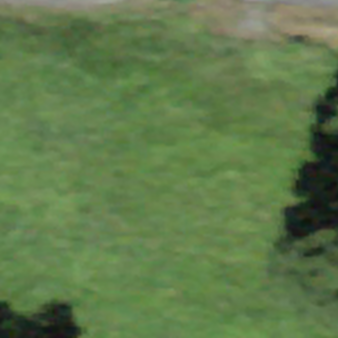
Label: other